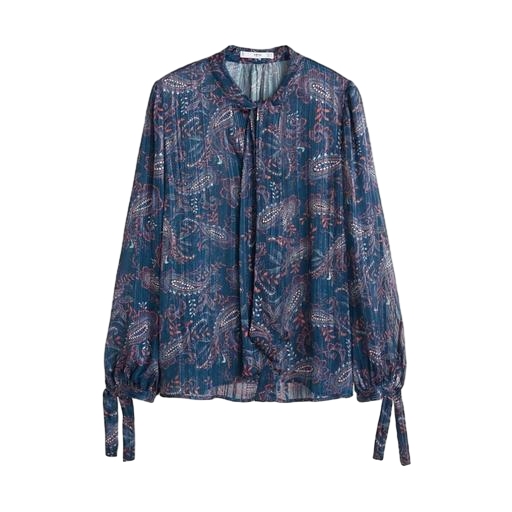
multicolor pussy-bow printed blouse, blue claudia floral-print pussy-bow blouse, blue floral-print pleated blouse, white background